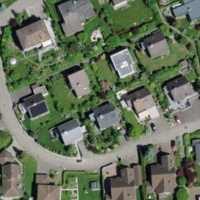
EUNIS habitat code: 55
Species observed at this site:
Aegopodium podagraria
Cerastium tomentosum